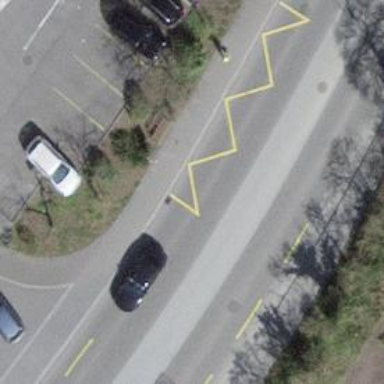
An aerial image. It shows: Bus stop with designated stop position for public transport.